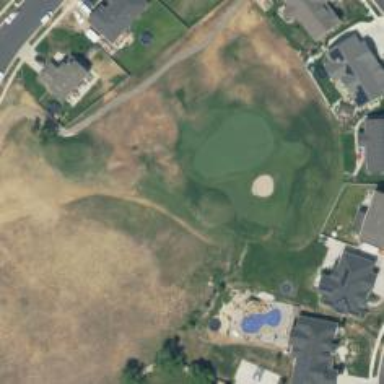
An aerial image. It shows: Golf hole.